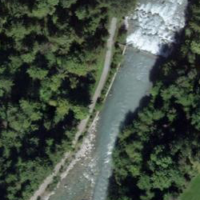
EUNIS habitat code: 43
Species observed at this site:
Cornus sanguinea
Corylus avellana
Sorbus aucuparia